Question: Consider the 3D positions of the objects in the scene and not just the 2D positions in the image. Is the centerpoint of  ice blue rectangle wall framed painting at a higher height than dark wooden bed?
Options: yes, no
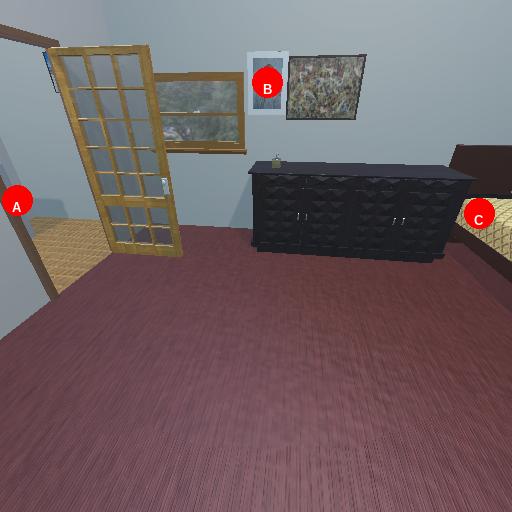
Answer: yes